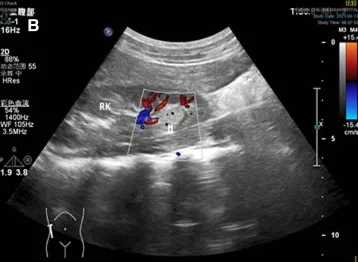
Preoperative ultrasound results. (B) Ultrasound showed blood flow signal inside the echogenicity.
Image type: radiology (ultrasound)